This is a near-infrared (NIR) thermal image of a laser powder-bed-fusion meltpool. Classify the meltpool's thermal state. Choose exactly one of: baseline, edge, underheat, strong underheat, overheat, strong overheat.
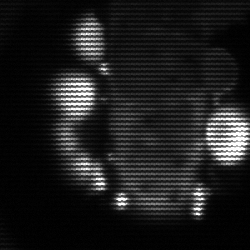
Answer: strong underheat